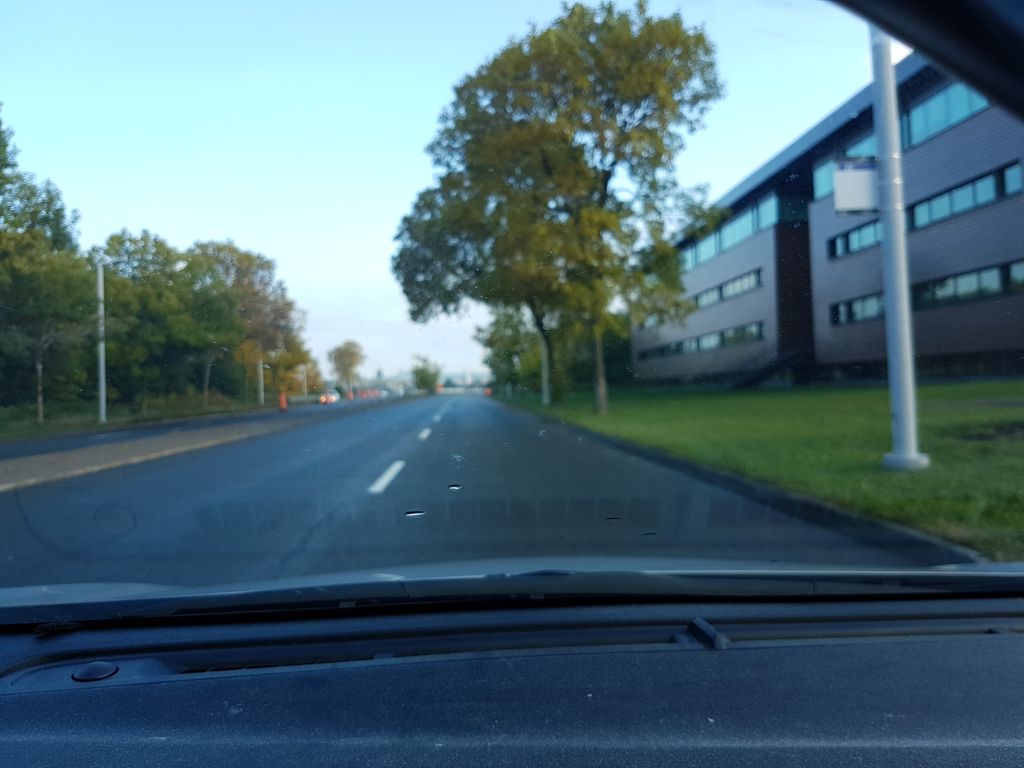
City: quebec_city